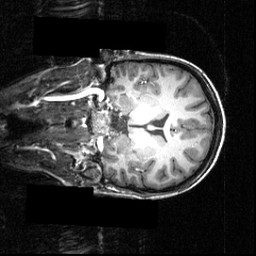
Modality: T1w
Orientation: coronal
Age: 27
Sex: female
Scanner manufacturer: siemens
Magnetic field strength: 3.951 T
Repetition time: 1.5 s
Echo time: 0.00335 s